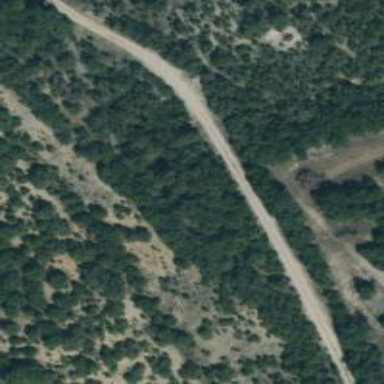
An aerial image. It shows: Service road.